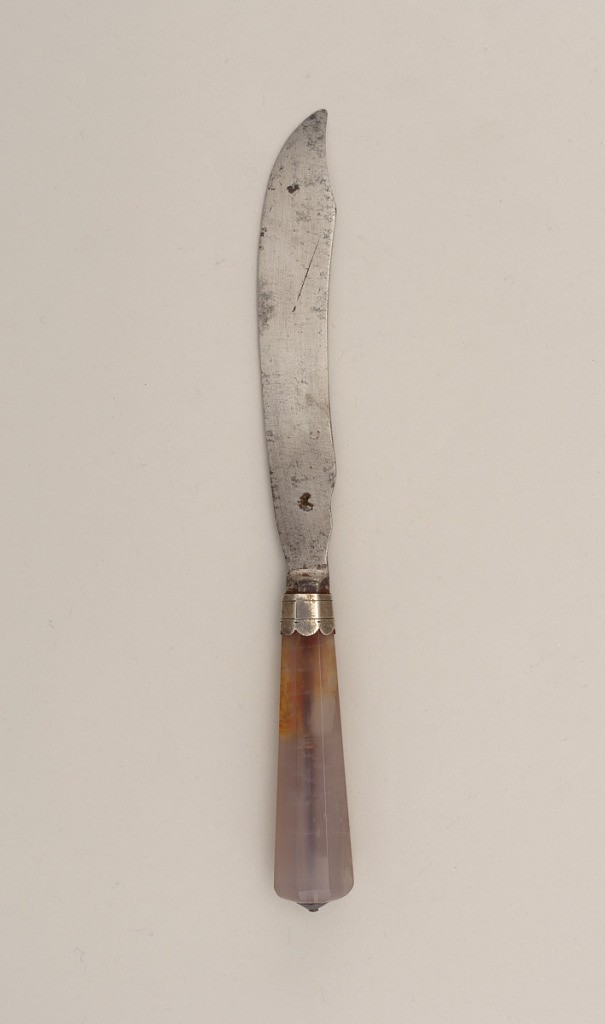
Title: Knife with Agate Handle
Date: ca. 1700–20
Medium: steel, agate, silver
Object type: knife
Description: Sabre-shaped blade with curved upper edge. Plain bolster, silver engraved ferrule with scalloped border. Flaring, faceted agate handle, silver conical mount on top.